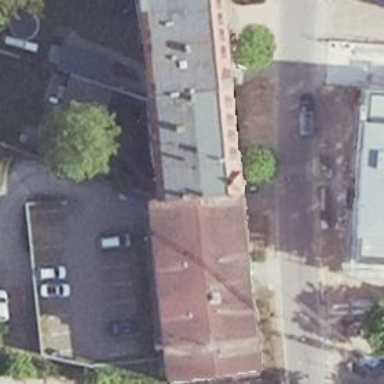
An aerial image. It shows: Driveway tunnel serving as building passage.